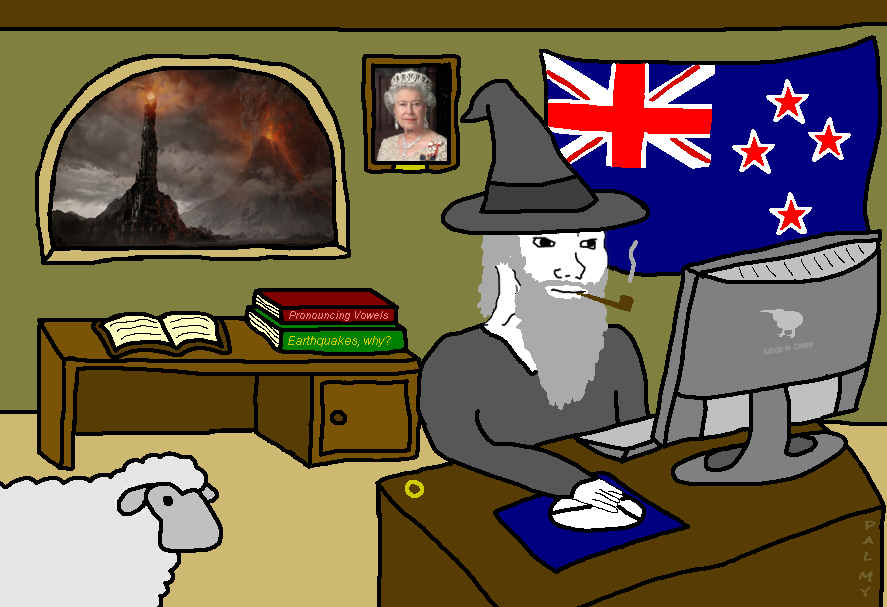
Label: 5_Wojak_with_Background